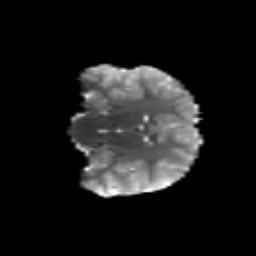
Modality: T2w
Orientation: coronal
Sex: female
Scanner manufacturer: siemens
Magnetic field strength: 3 T
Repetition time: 5 s
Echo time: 0.071 s